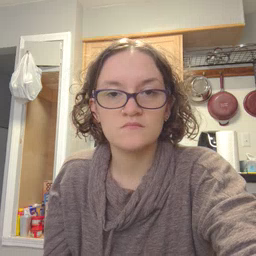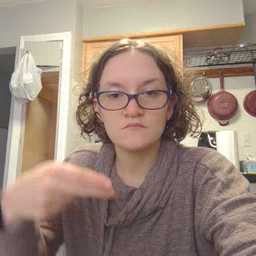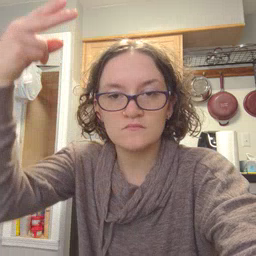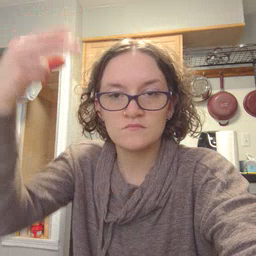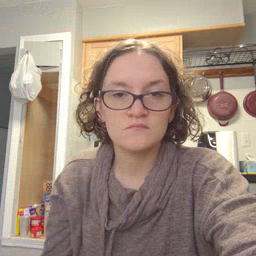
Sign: high